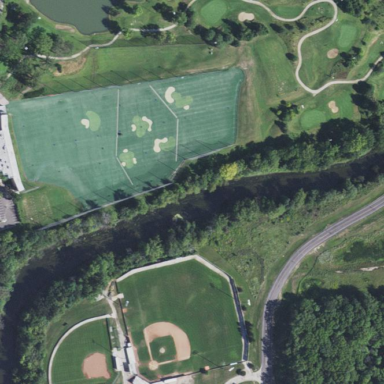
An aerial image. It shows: Golf course surrounded by greenery.